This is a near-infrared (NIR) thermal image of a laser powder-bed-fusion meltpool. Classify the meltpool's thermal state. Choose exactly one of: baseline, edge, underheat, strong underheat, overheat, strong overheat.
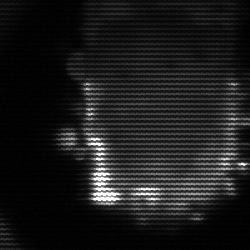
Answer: baseline